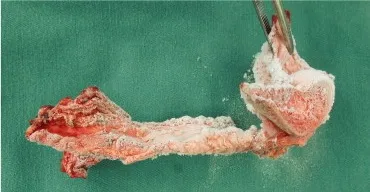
Intraoperative photographs showing the reconstruction, combining the frozen autograft technique with a free anterolateral thigh (ALT) flap. The resected specimen was treated in liquid nitrogen (b). The frozen autograft was fixed in situ with plates and a headless compression screw.
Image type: medical_photograph (other_medical_photograph)